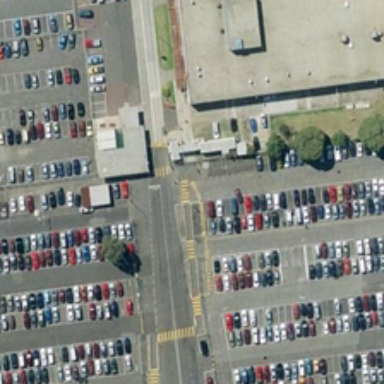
Many cars are parked in a parking lot near a large building with several green trees .